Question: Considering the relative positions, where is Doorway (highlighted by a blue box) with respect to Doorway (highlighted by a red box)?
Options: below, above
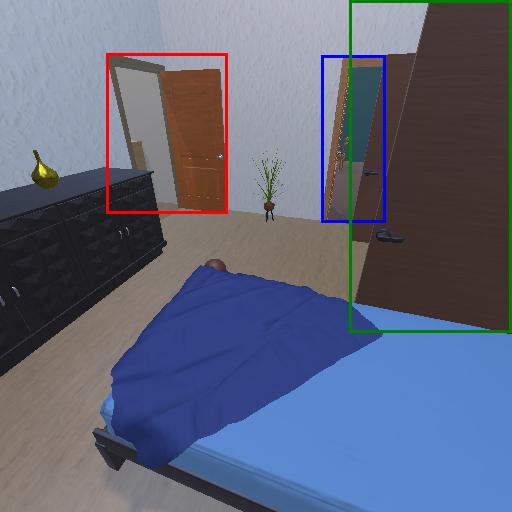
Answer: below